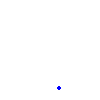
Particle: proton